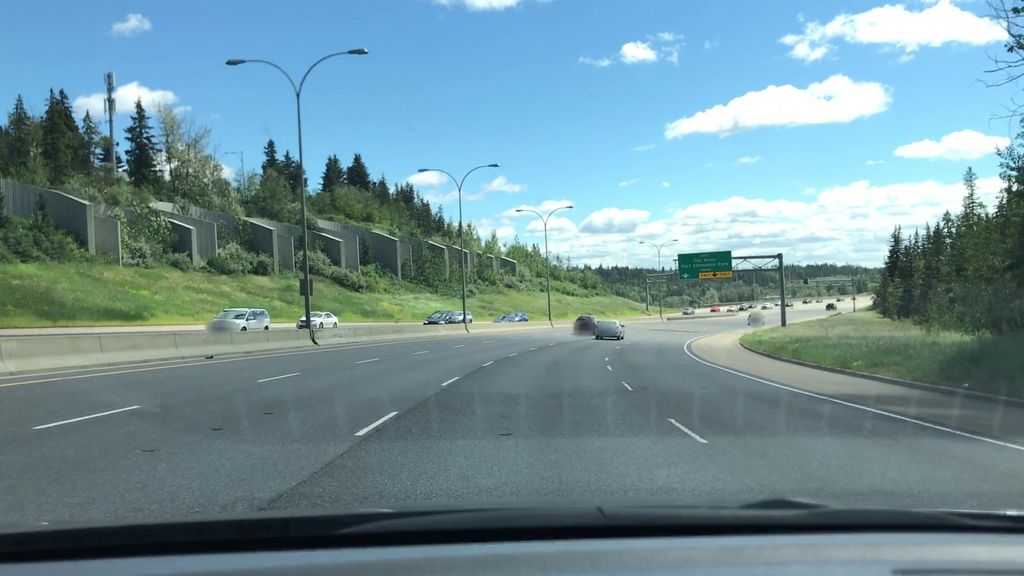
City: edmonton